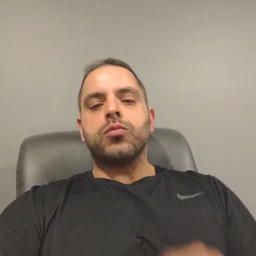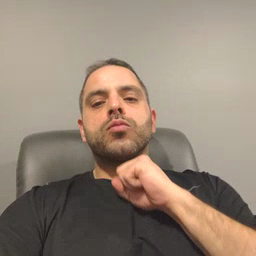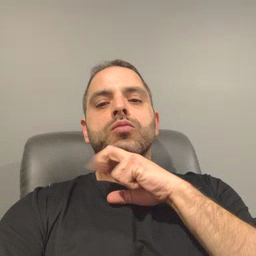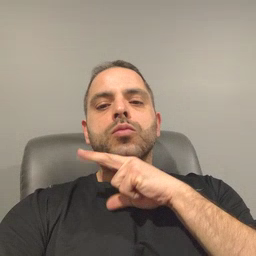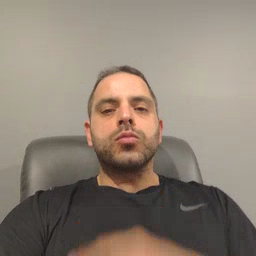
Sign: frog